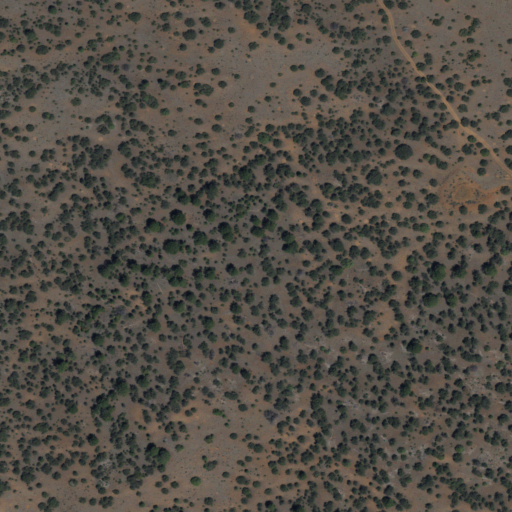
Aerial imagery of mountain in New Mexico named Jacks Peak containing evergreen forest, shrub, and grassland